一年级 · 组合几何学
样子，接着画。

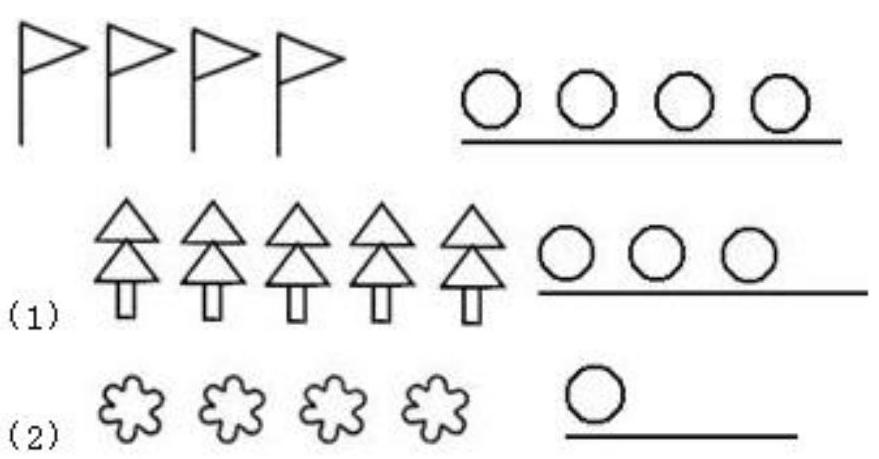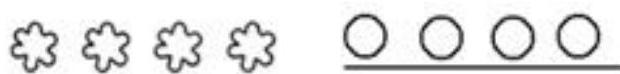
答案: (1)

并并并全全 $\underline{00000}$

(2)